Field crop: tomato
Growth stage: 2
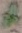
Species: solanum